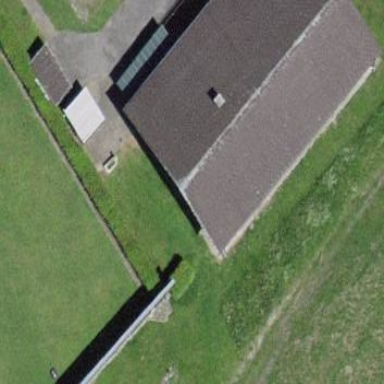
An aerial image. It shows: Shooting sport building.